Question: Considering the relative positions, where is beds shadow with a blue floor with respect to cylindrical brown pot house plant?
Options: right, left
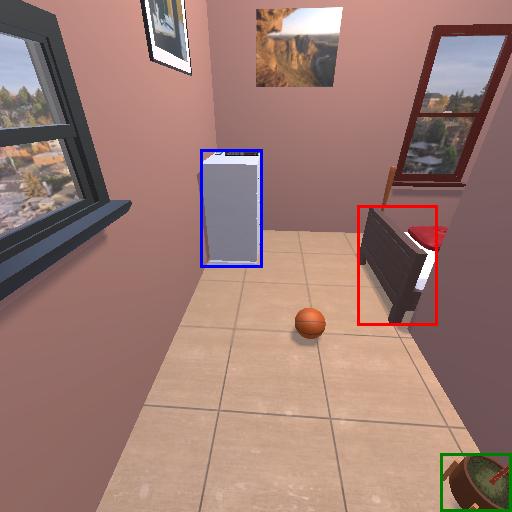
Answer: right